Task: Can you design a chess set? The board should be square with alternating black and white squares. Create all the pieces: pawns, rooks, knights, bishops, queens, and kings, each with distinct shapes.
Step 4458:
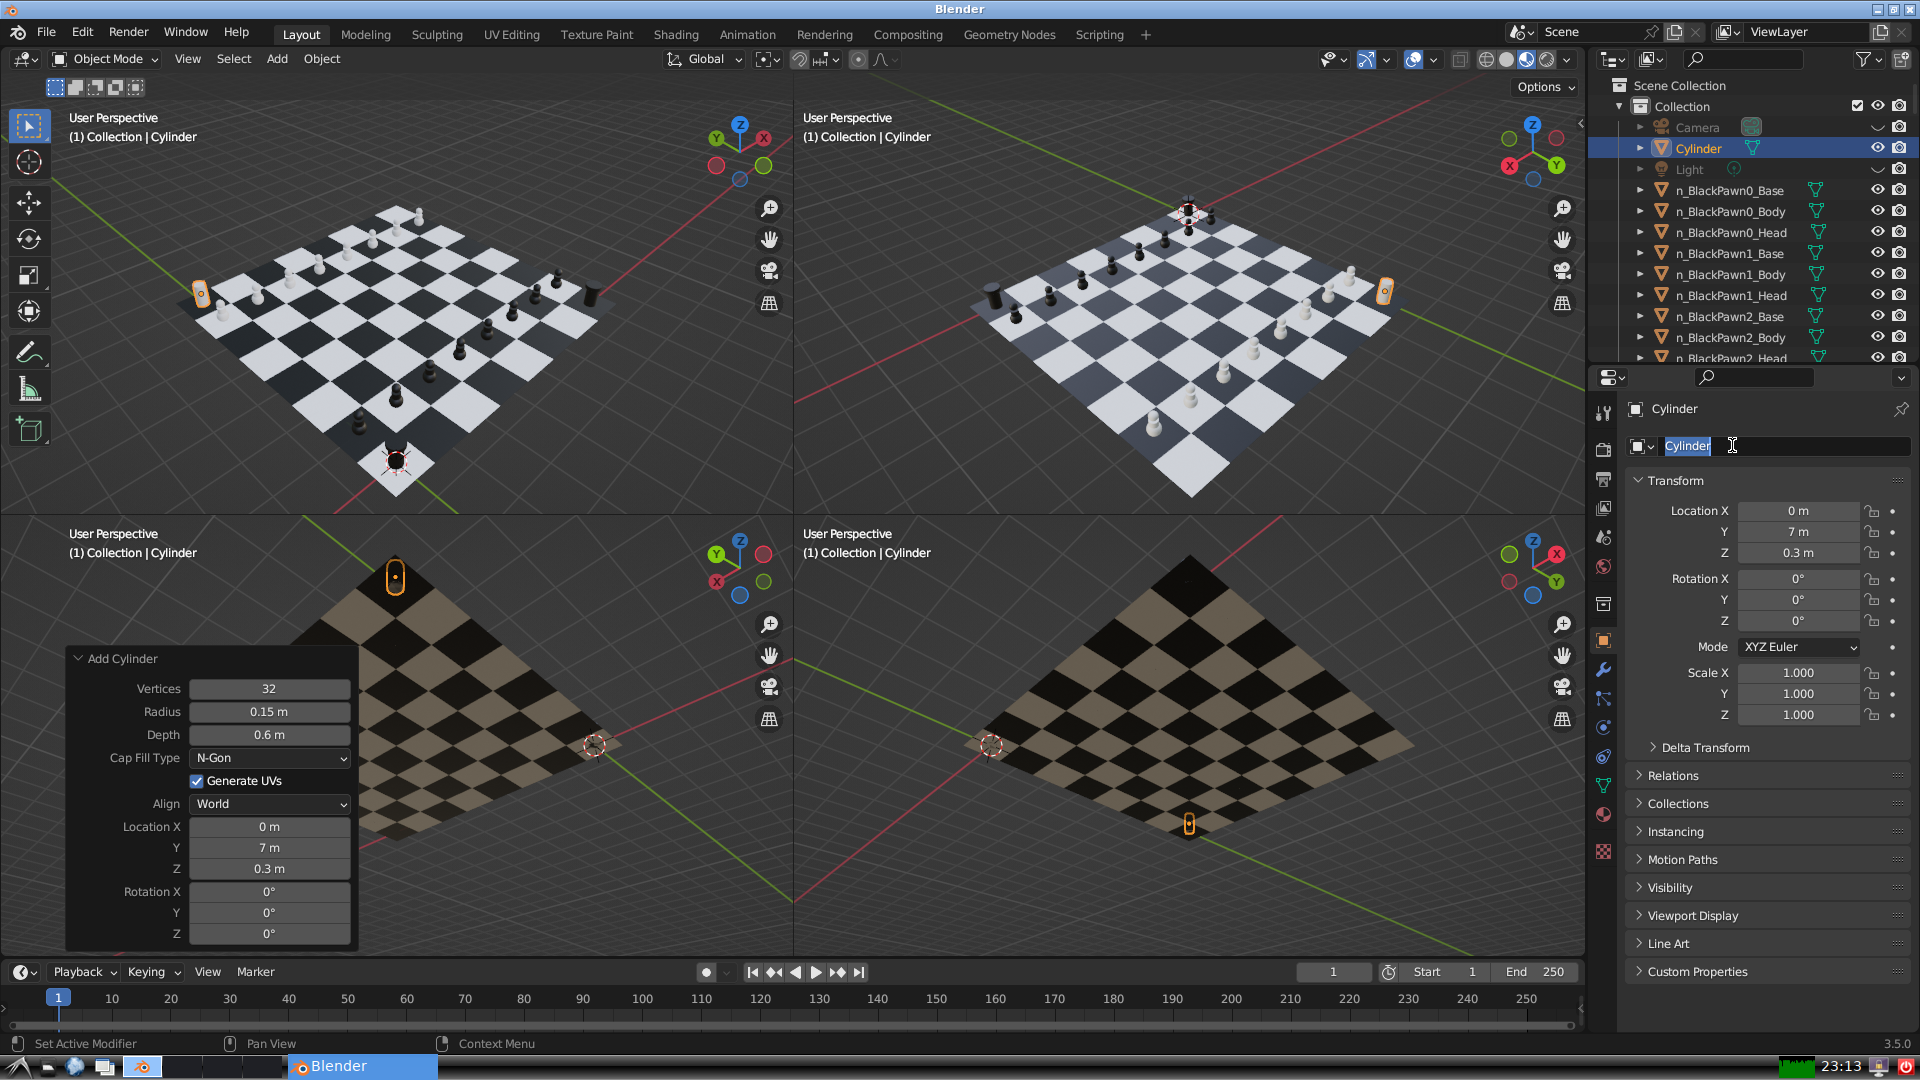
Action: input_text: n_WhiteRook0.0_Base